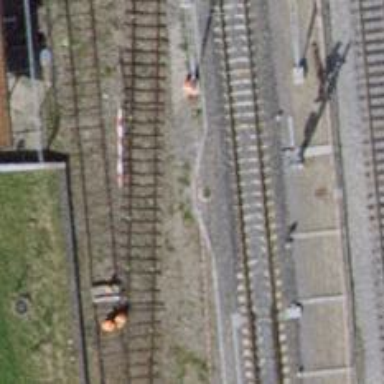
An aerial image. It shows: Railway signal.